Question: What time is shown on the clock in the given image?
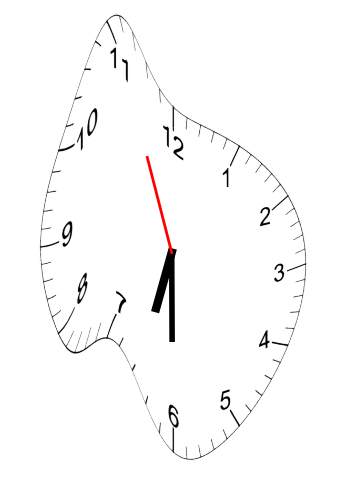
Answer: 06:29:56